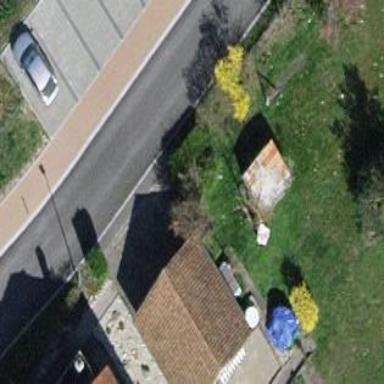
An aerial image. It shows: Garage building.